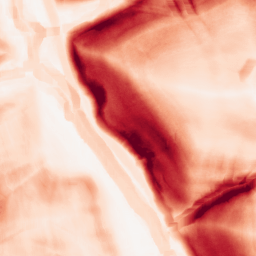
Category: morphological
Decomposition family: morphological_square
Decomposition parameters: operation: gradient
size: 10
Upsampling method: bicubic
Upsampling parameters: scale: 8
Upsampling scale: 8